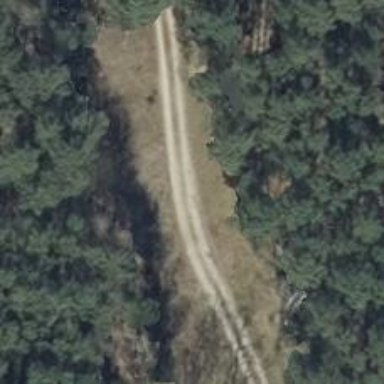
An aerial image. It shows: Sandy track with grade3 tracktype.